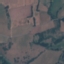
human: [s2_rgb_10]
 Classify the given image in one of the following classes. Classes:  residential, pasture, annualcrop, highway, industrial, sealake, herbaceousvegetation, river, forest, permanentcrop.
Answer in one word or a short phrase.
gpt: Pasture